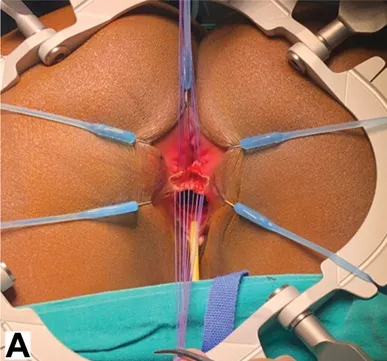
A
) An additional line of stay sutures is then positioned on the vaginal mucosa. Exerting a countertraction on the two suture lines the dissection is continued to separate the rectum from the vagina.
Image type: medical_photograph (other_medical_photograph)